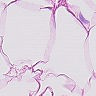
Metastatic tissue present: no